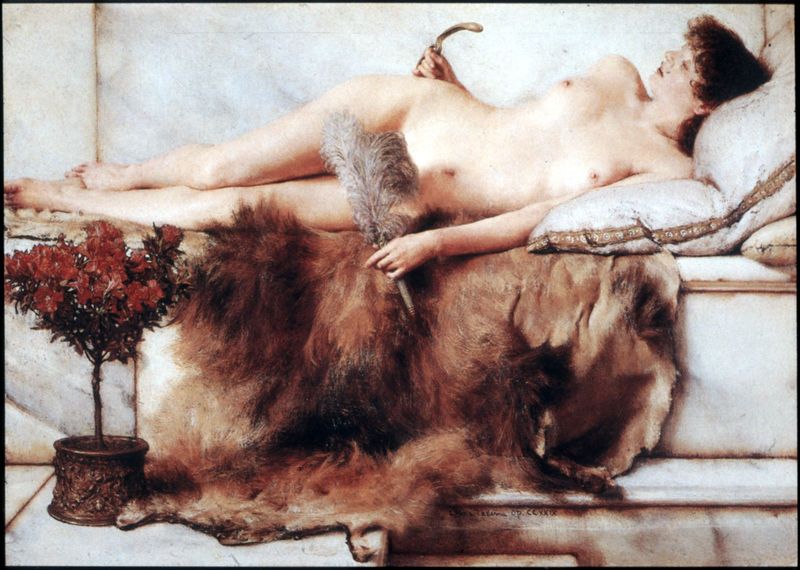
Titel: Tepidarium
Künstler: Lawrence Alma-Tadema
Institution: Port Sunlight, Lady Lever Art Gallery
Schlagwörter: cushion, hands, pillow, red, steps, white, women, arm, gray, grey, hair, lady, modern, nose, painting, wall, woman, bed, flowers, rug, brown, floor, plant, pot, potted plant, vase, feather, flower, naked, nude, skin, stone, tree, ear, feet, fur, mouth, realism, pen, model, marble, beauty, hips, animal, legs, cloth, cow, finger, breasts, lying, sleep, sleeping, lion, body, nipples, reclining, flowerpot, snake, leg, animal skin, sofa, lying down, fan, harem, couch, asp, belly, suicide, boobs, tits, nipple, cleopatra, relaxing, ainting, plume, breats, hide, pelt, spoon, odaliske, bef, byson, hyde, retiring, venus feder pelz blumentopf